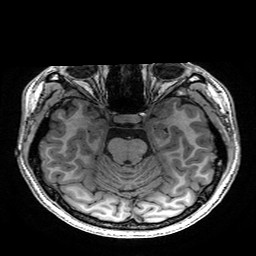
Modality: T1w
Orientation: coronal
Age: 20
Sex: female
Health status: healthy
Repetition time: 2.53 s
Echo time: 0.0034 s